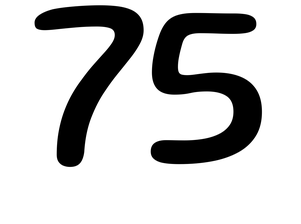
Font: Gluten_Regular